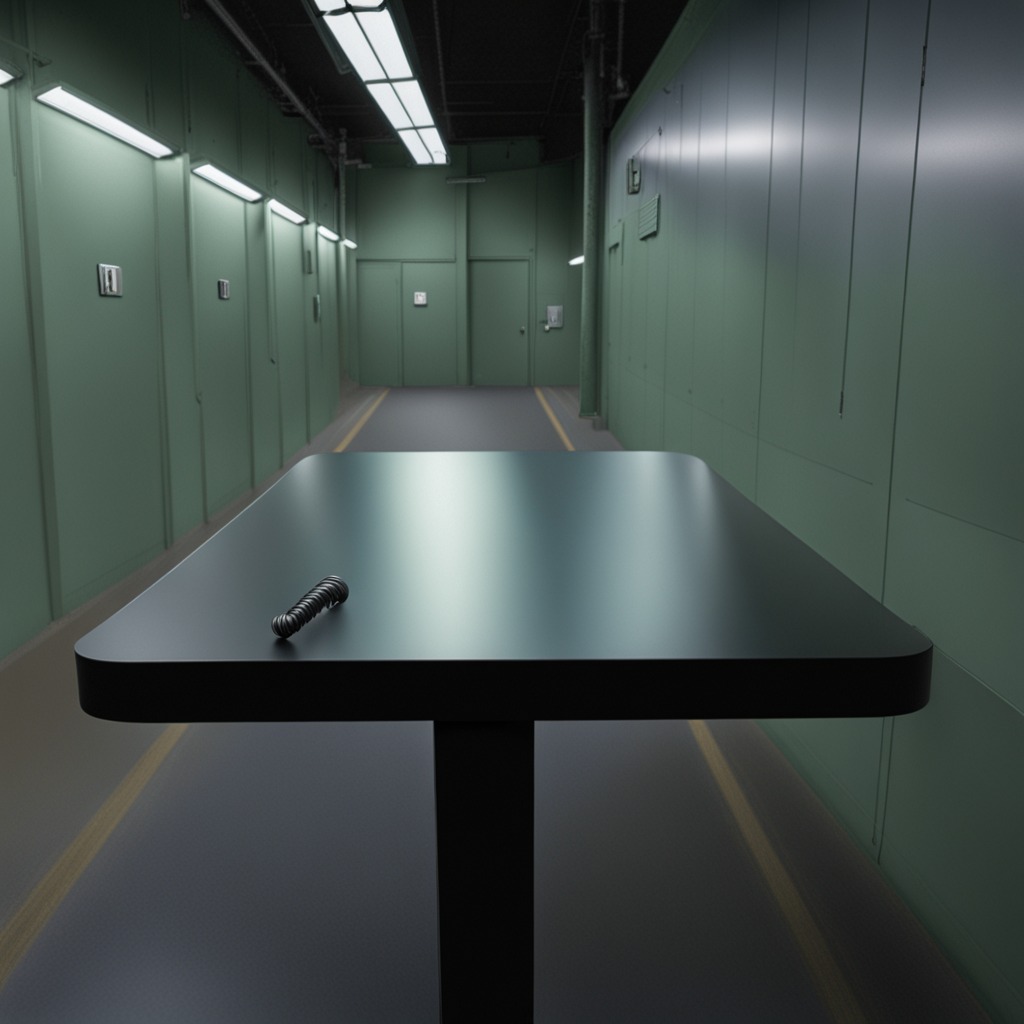
A coiled metal spring is lying on the table in the maintenance room.